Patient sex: F
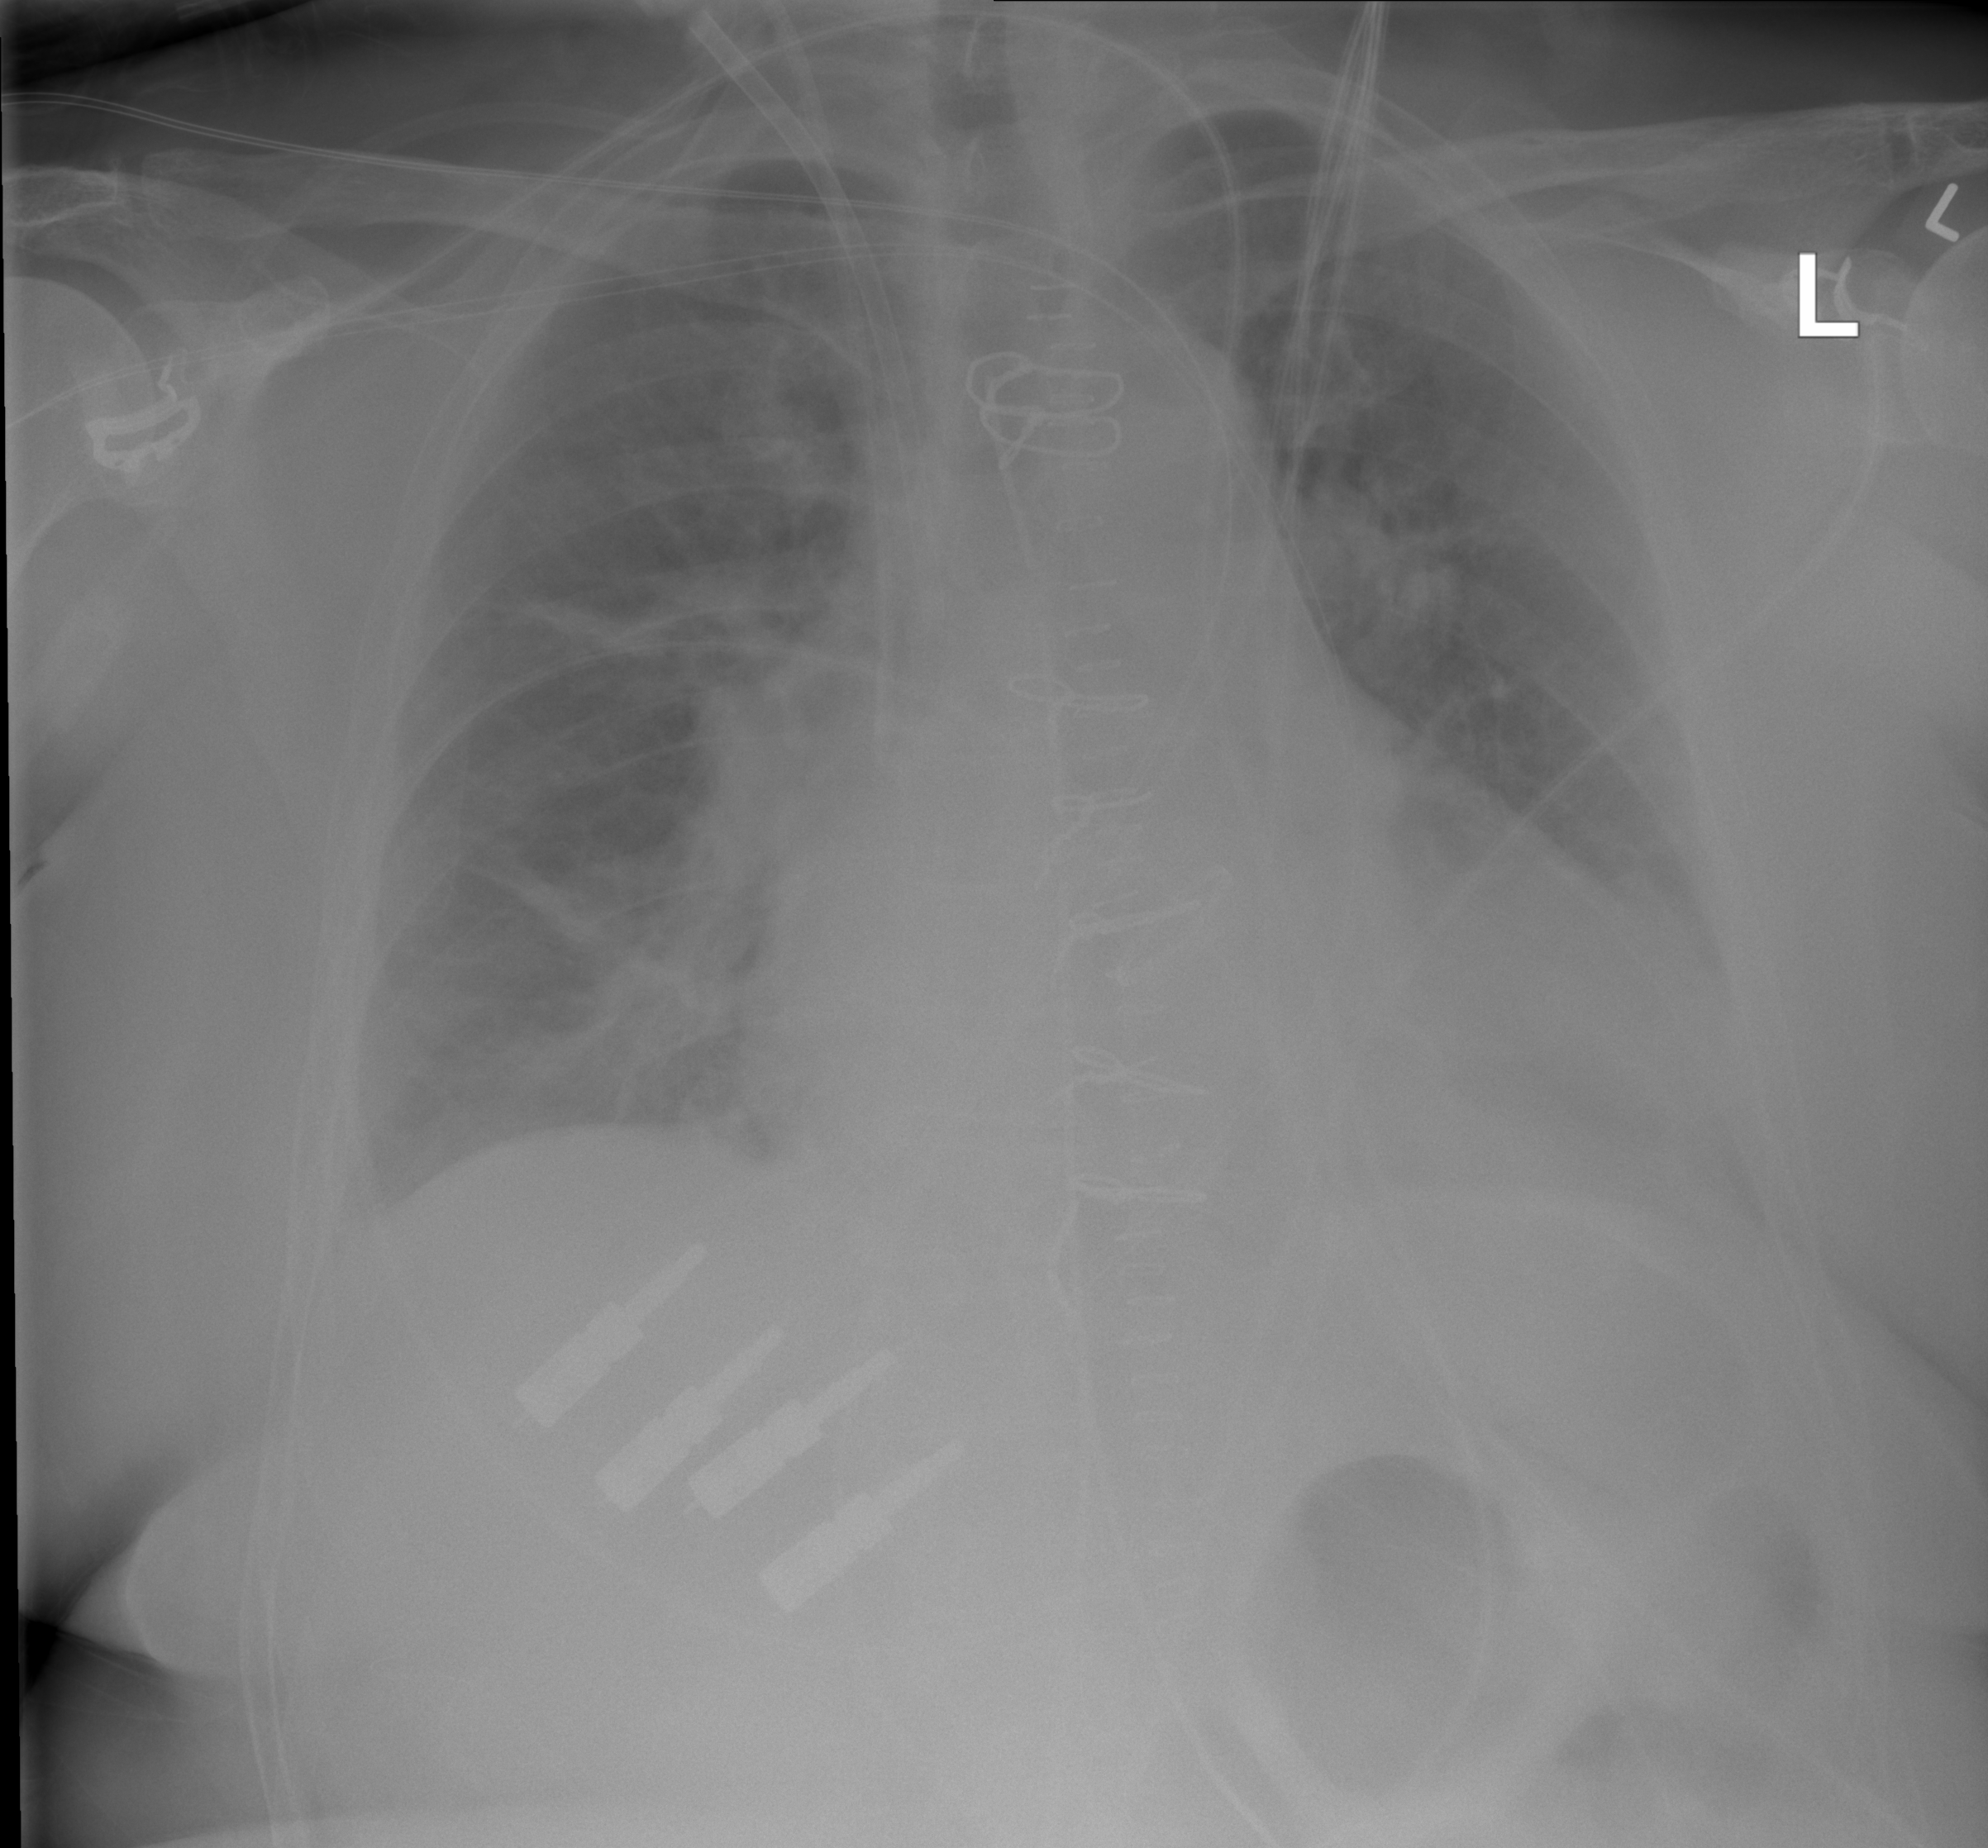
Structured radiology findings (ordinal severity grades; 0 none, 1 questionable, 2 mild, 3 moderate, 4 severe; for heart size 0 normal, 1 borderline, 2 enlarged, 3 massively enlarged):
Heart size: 1
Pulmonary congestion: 2
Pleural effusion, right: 1
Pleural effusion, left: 0
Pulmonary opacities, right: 2
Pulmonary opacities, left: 2
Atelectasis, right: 2
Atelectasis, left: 0